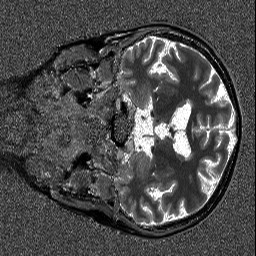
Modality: T1map
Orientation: coronal
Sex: female